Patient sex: M
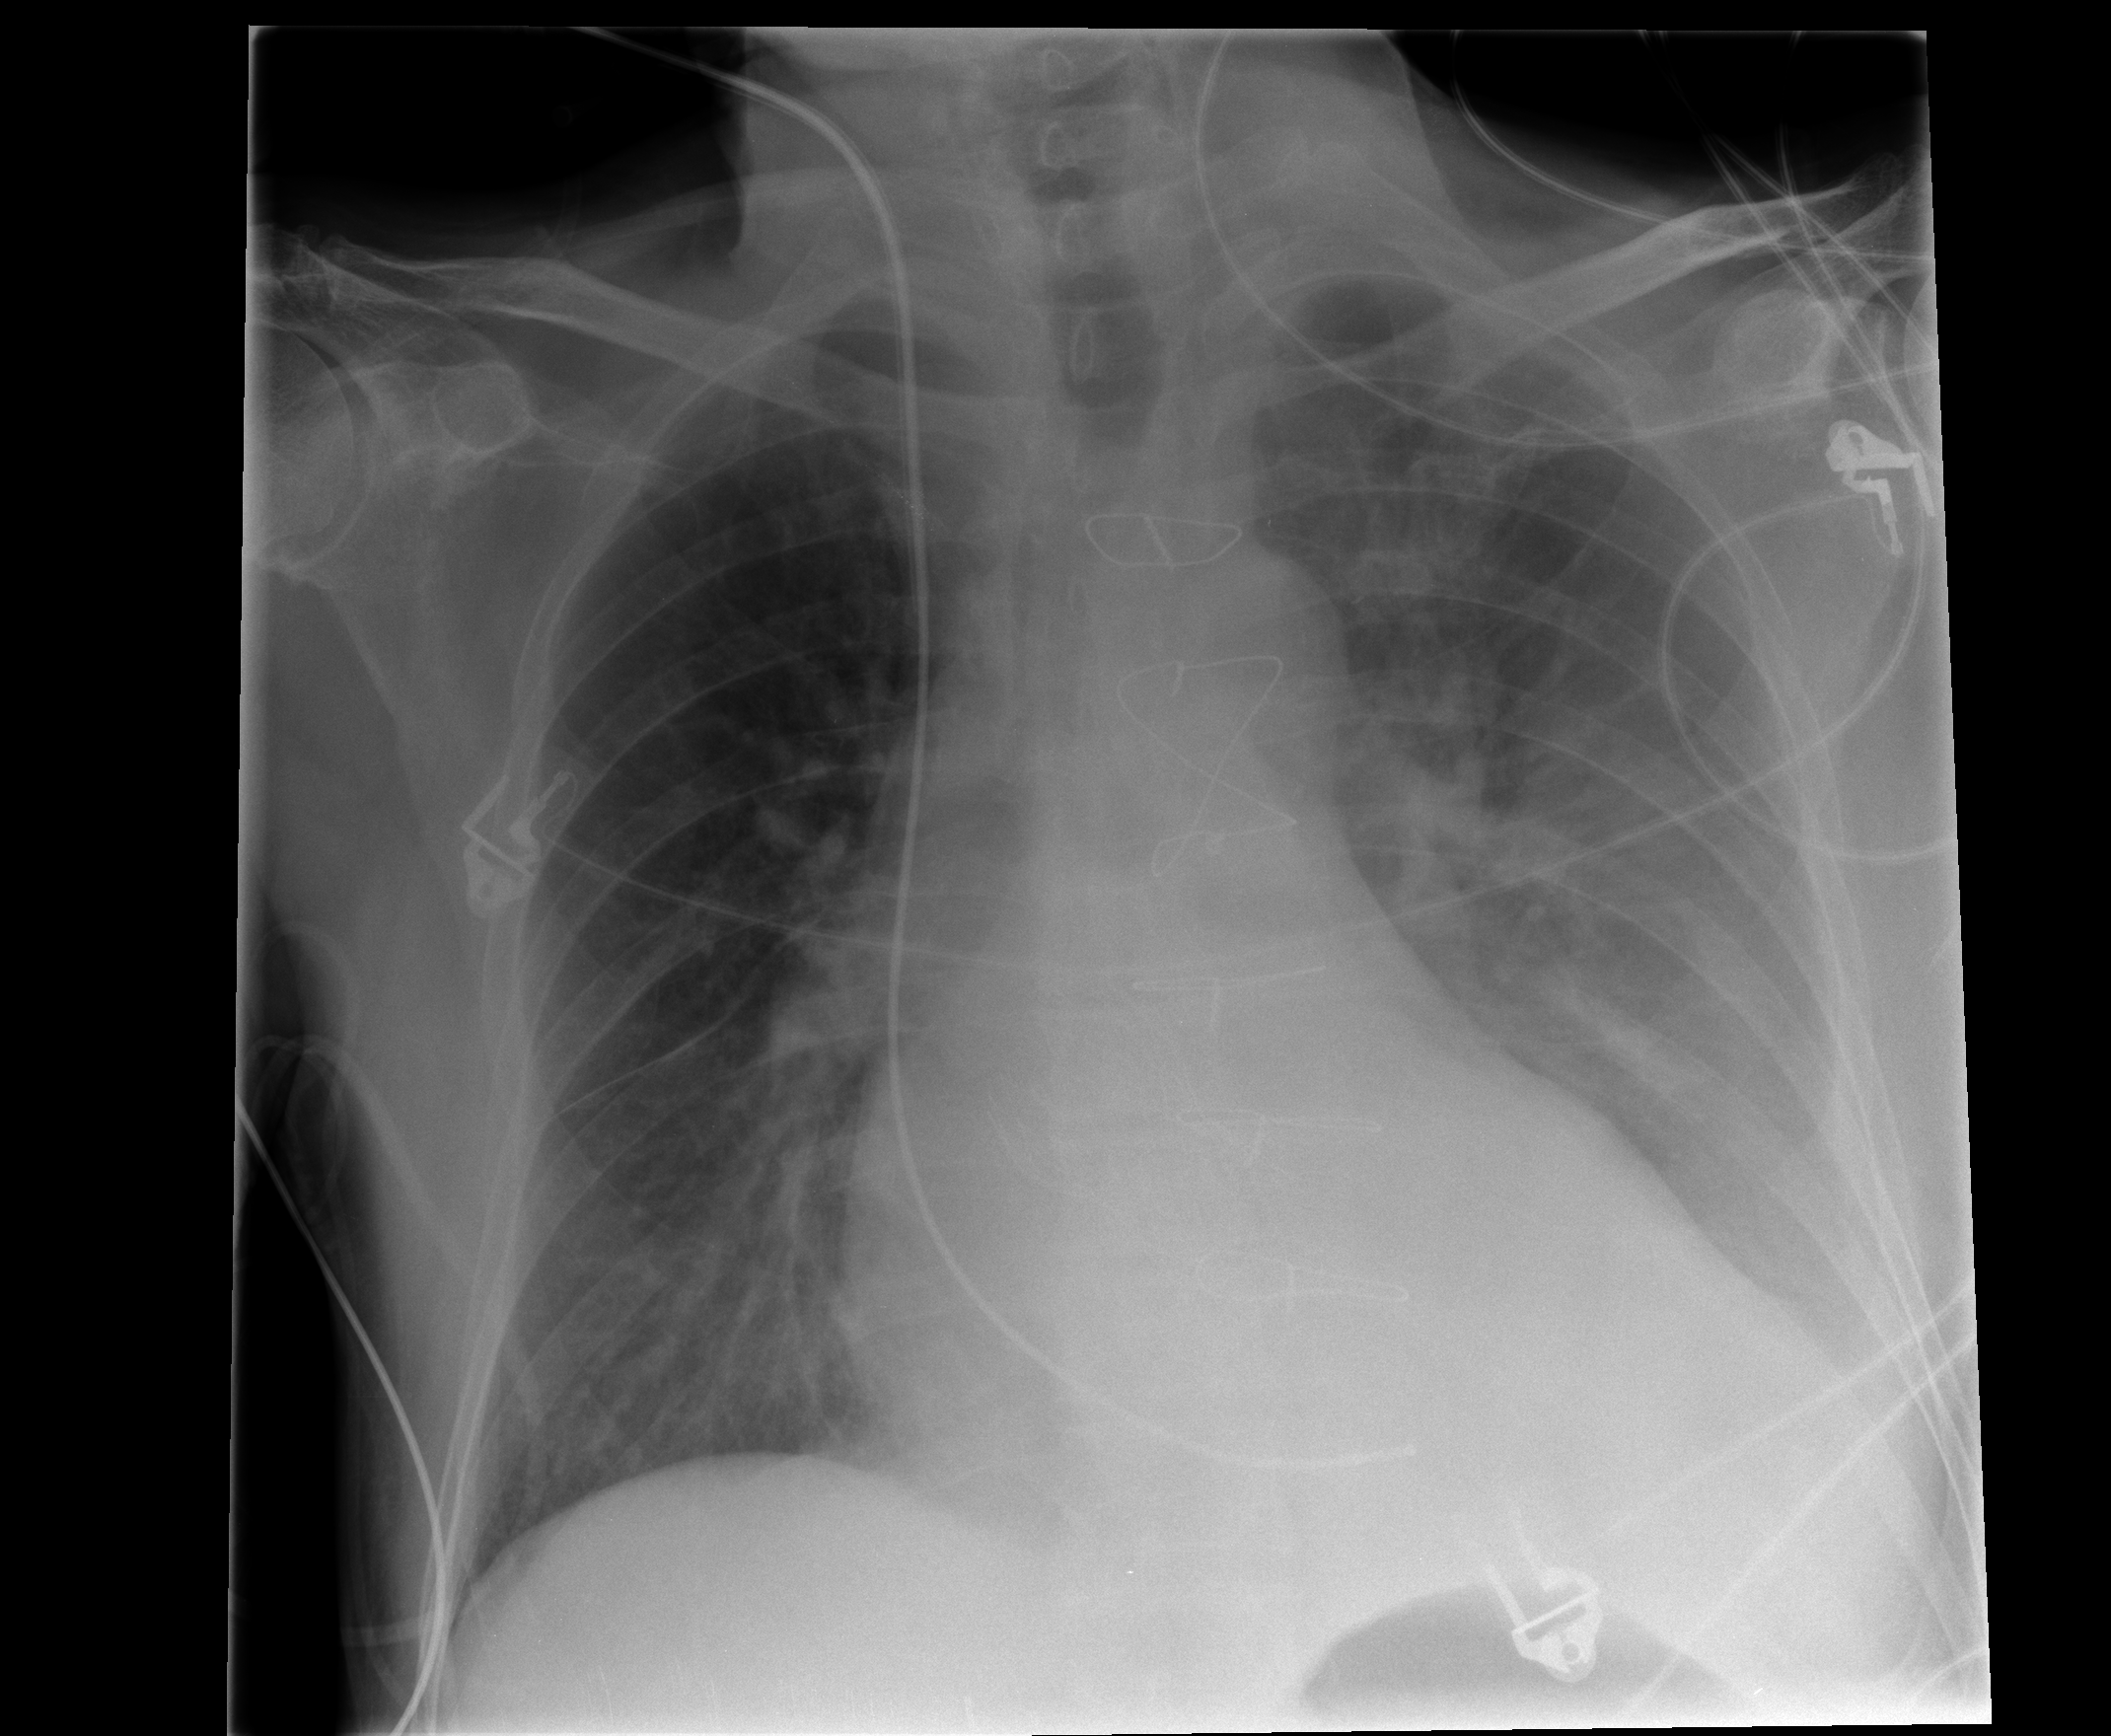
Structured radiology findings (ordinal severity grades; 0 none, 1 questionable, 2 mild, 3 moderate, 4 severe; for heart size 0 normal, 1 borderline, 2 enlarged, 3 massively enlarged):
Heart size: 2
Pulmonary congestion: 2
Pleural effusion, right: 0
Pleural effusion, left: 2
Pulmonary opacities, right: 1
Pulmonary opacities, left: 0
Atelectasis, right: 2
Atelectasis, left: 3